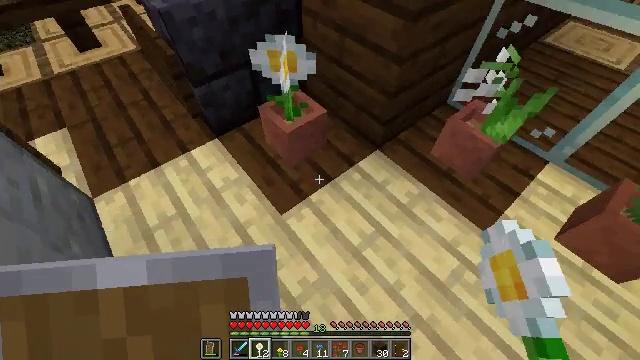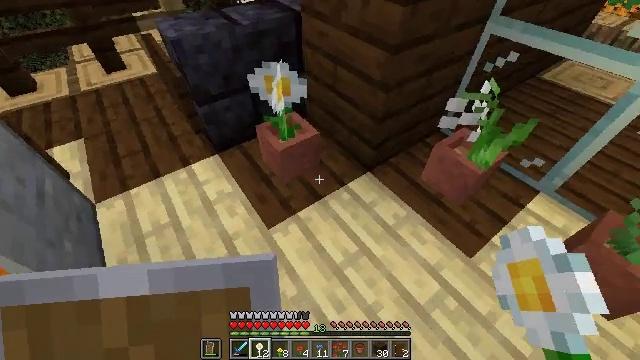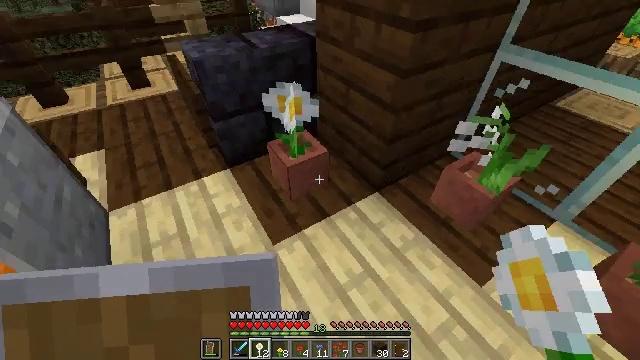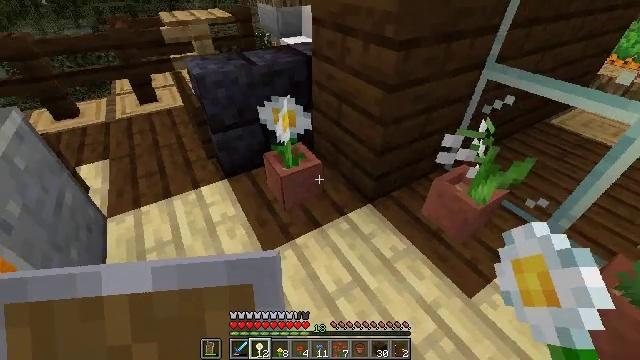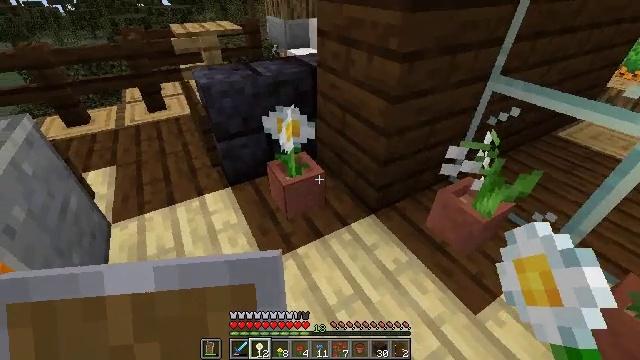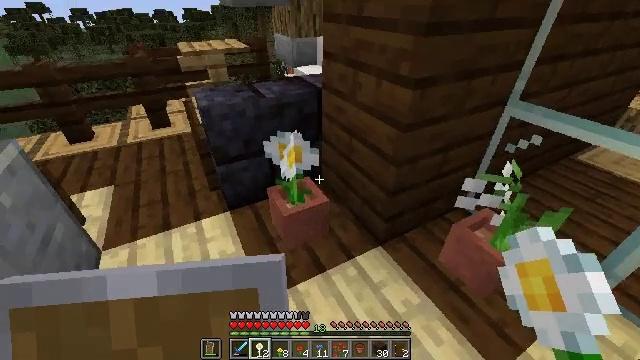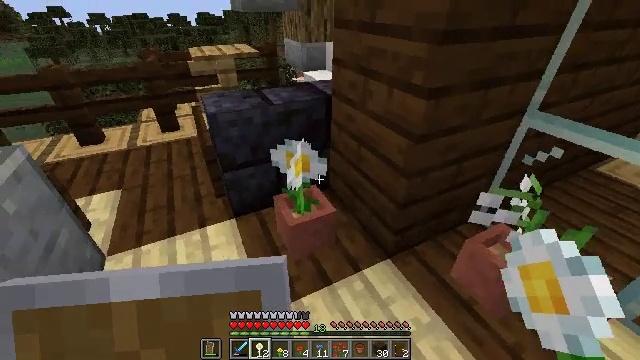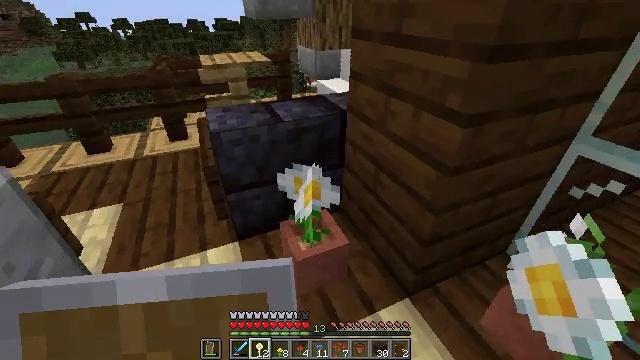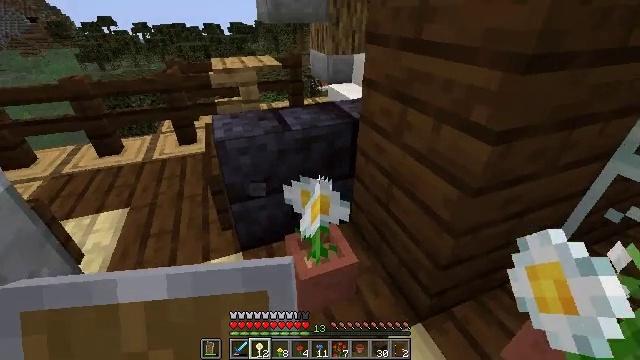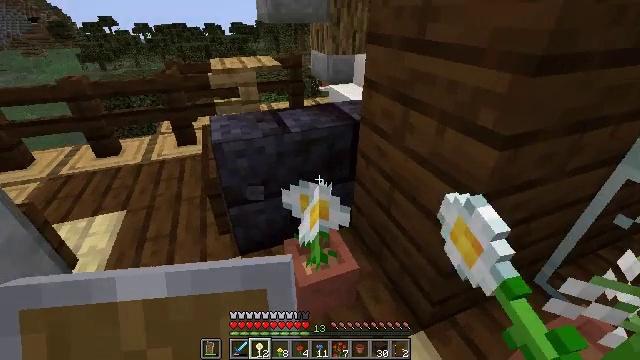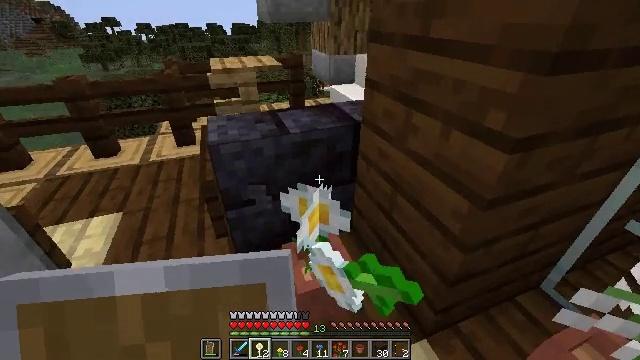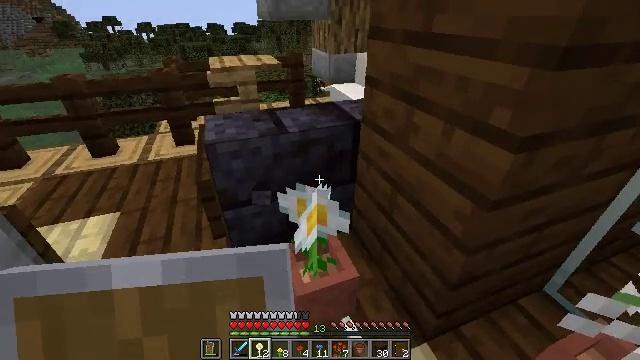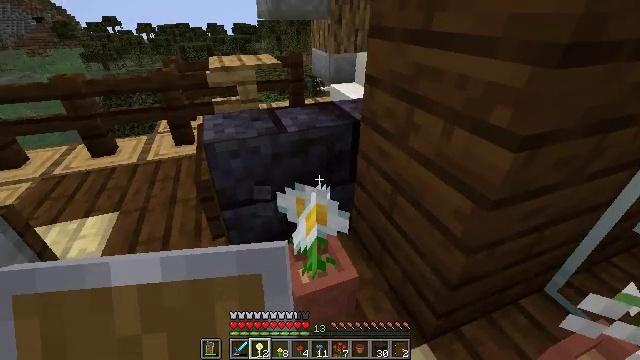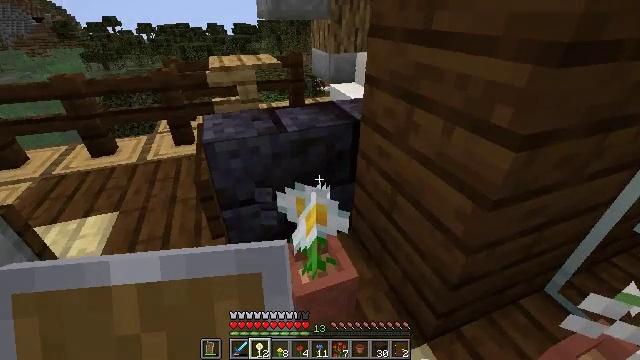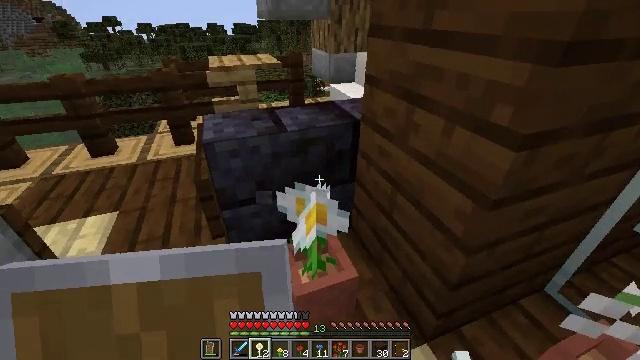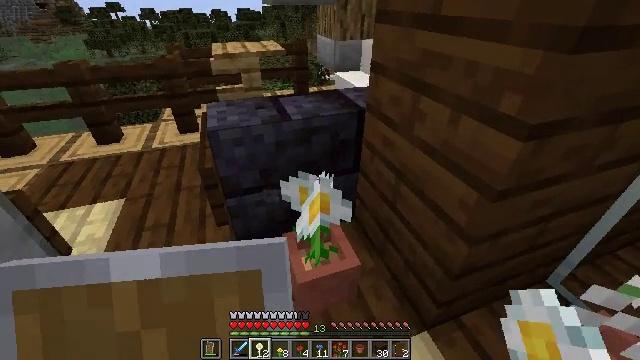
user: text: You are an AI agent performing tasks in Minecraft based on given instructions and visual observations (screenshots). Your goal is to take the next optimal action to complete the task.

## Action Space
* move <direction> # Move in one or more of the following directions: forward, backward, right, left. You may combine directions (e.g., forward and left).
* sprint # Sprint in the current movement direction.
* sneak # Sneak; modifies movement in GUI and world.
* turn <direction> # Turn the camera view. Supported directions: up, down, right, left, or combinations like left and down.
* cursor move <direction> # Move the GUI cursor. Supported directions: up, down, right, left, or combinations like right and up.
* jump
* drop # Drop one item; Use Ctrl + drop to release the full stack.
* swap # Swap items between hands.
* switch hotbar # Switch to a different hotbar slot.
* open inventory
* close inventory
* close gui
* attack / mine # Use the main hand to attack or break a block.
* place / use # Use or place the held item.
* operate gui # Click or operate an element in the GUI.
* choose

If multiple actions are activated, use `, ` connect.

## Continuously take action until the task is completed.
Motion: motion action
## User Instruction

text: Reclaim the oxeye daisy from the pot.
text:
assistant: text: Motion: move right, turn left and up
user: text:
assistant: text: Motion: turn left and up
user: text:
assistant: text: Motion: turn left and up
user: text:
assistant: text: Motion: move forward, turn left and up
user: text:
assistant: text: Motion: move forward, turn left and up
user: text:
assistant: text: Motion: move forward, turn left
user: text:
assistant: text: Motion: move forward, turn left
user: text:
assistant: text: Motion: turn left, attack / mine
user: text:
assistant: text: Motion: attack / mine
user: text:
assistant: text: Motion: attack / mine
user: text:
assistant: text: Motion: no_op
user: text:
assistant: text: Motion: no_op
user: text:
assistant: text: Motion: no_op
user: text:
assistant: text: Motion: no_op
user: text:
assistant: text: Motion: turn left and down
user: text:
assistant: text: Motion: turn left and down
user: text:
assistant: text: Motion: turn left and down
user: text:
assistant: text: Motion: attack / mine
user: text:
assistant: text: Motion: attack / mine
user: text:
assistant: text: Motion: attack / mine
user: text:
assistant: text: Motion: no_op
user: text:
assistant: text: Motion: no_op
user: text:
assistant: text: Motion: no_op
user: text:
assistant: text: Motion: no_op
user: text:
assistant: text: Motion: no_op
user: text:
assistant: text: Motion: no_op
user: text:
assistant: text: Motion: turn down
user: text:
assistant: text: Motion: turn right and down
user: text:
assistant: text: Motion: no_op
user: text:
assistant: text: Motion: attack / mine